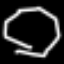
Label: octagon